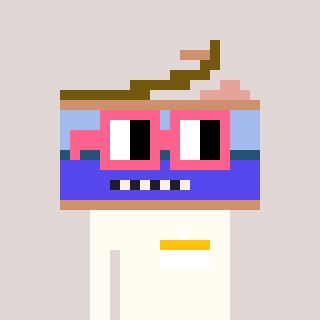
a pixel art character with square pink glasses, a canned ham-shaped head and a grayscale-colored body on a warm background